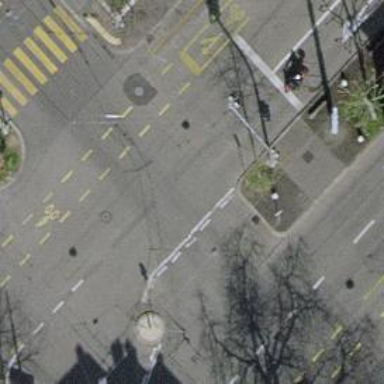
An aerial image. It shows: Residential road with separate asphalt sidewalk. Trolley wires can be seen overhead.